Brain MRI, modality: ceT1
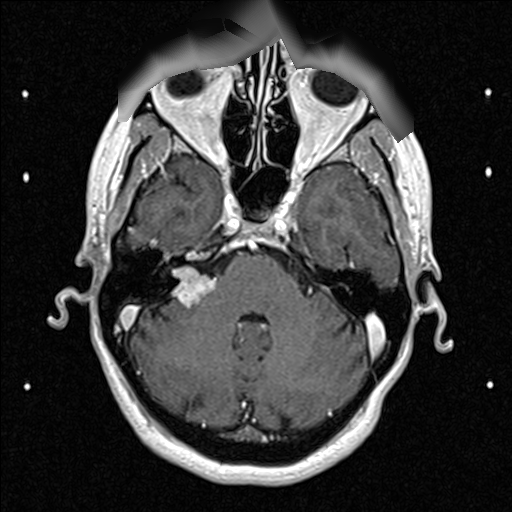